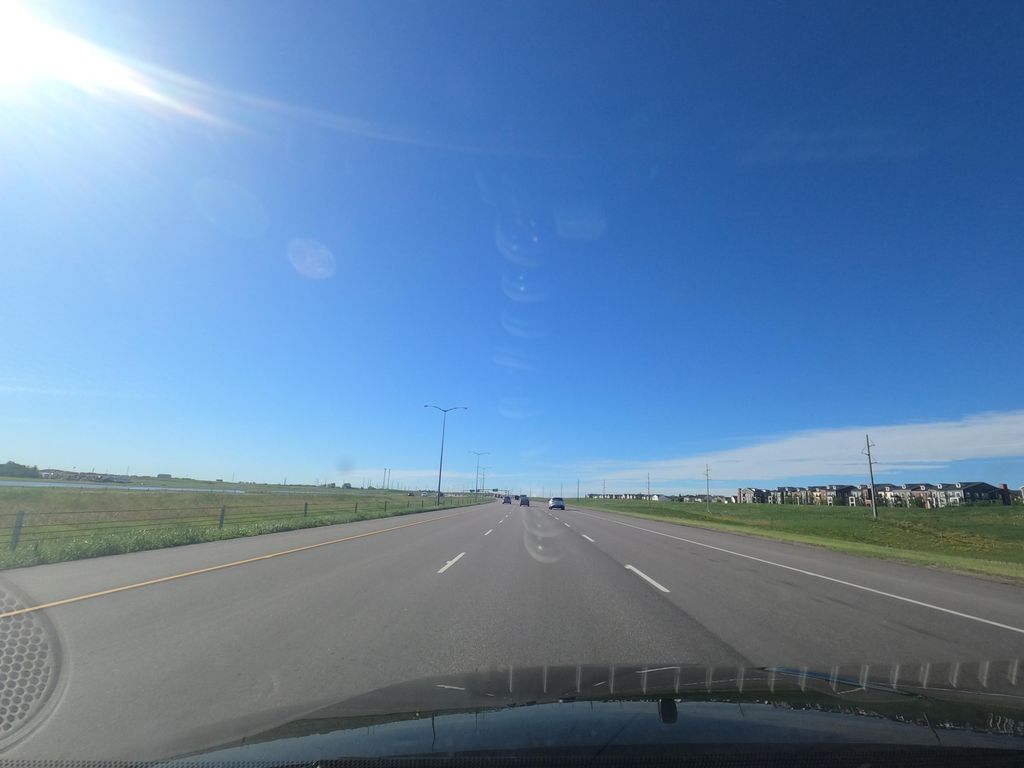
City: calgary